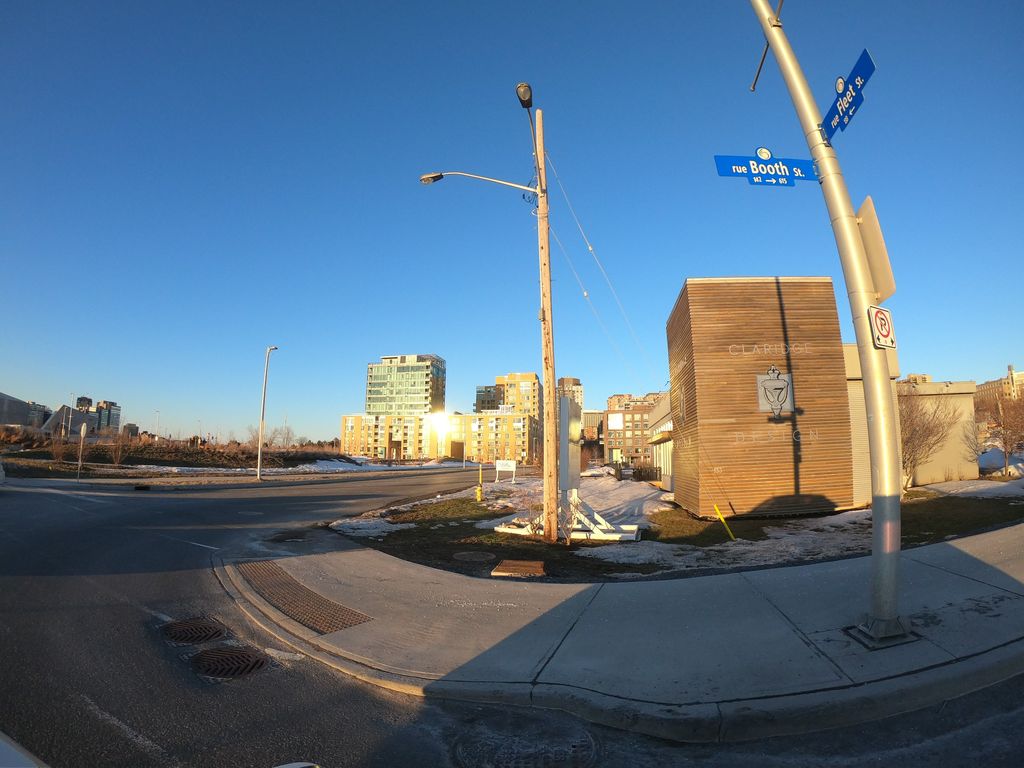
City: ottawa-gatineau